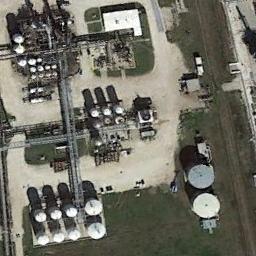
Label: storage tanks